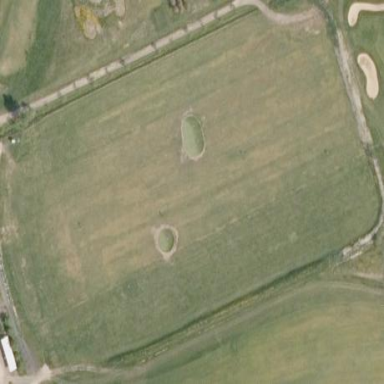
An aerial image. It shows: Grassy area designated for driving range golf.